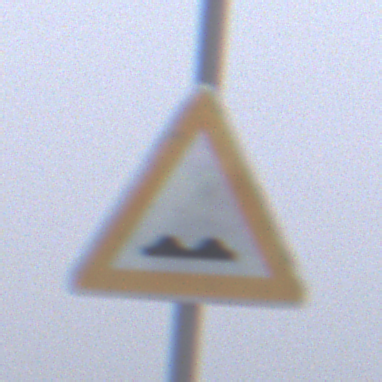
Verkehrszeichen: UnebeneFahrbahn
Umgebung: Outdoor, RoadRail
Tageszeit: MorningAfternoon
Wetter: Overcast
Licht: Natural
Jahreszeit: NotSpecified
Kontrast: LowContrast